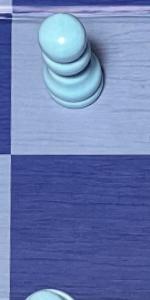
Label: Empty